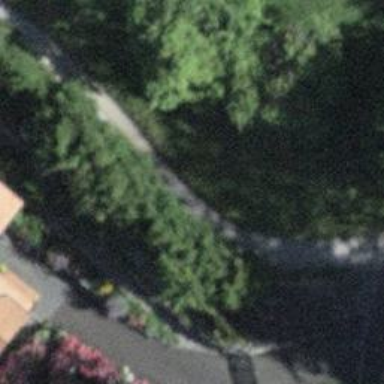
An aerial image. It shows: Footway with fine gravel surface.